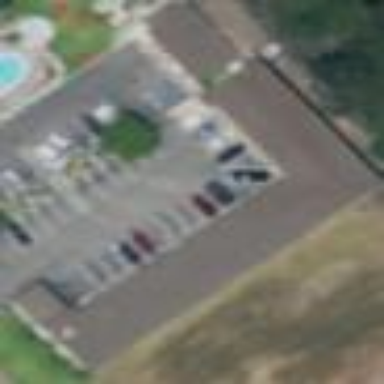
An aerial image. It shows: Hotel building.